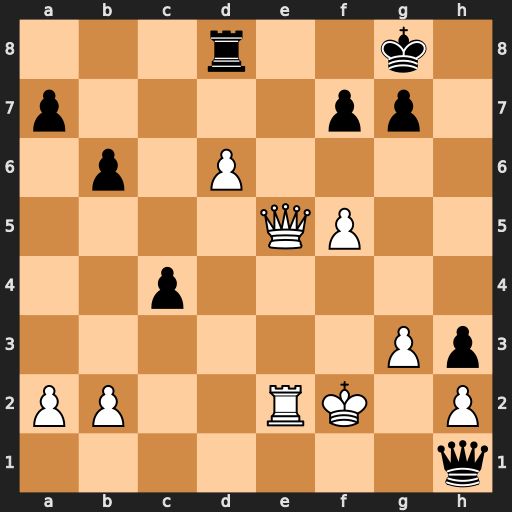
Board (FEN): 3r2k1/p4pp1/1p1P4/4QP2/2p5/6Pp/PP2RK1P/7q
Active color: w
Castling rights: -
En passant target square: -
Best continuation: Qe7 Qg2+ Ke3